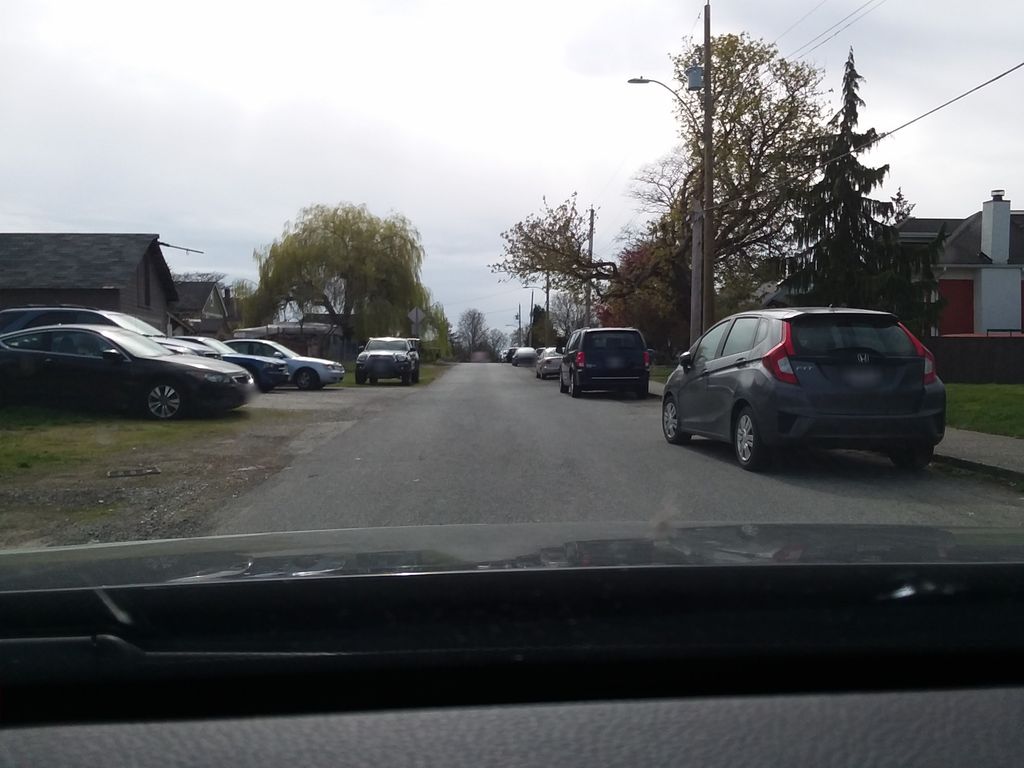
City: victoria